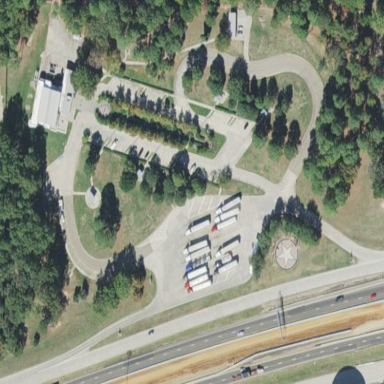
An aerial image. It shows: Rest area along the road with picnic tables.